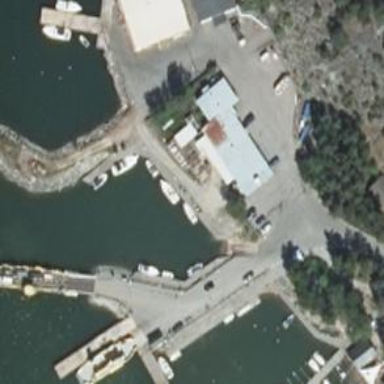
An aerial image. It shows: Slipway on leisure land.